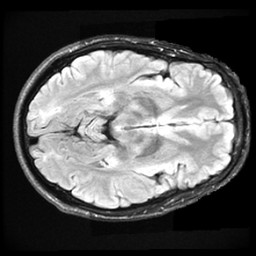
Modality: FLAIR
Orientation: axial
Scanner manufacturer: ge
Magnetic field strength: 3 T
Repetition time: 11 s
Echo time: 0.1497 s